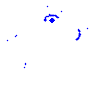
Particle: electron